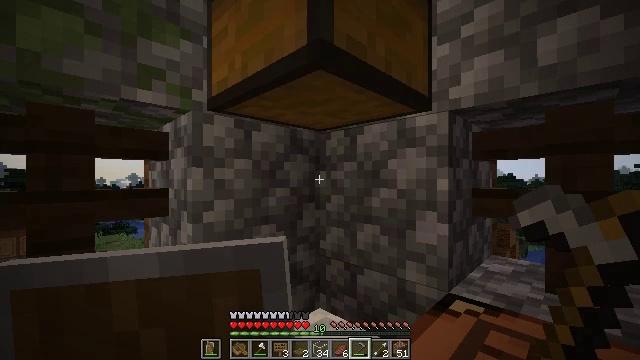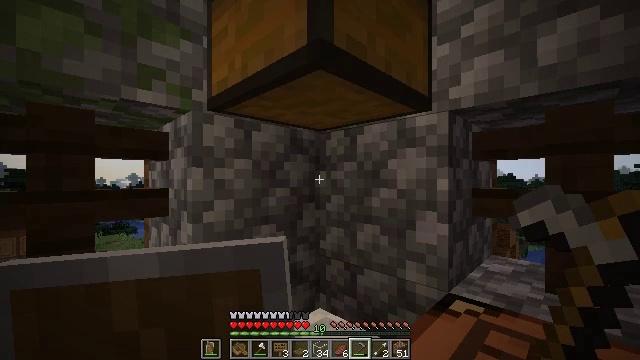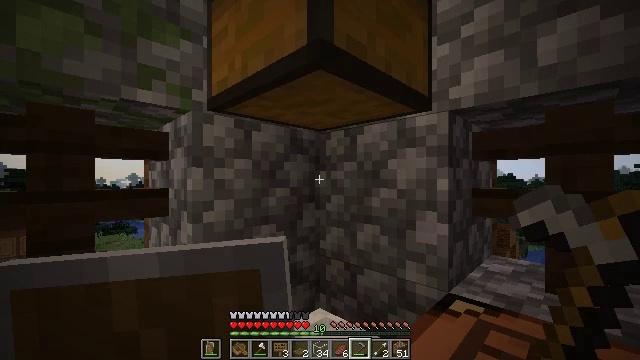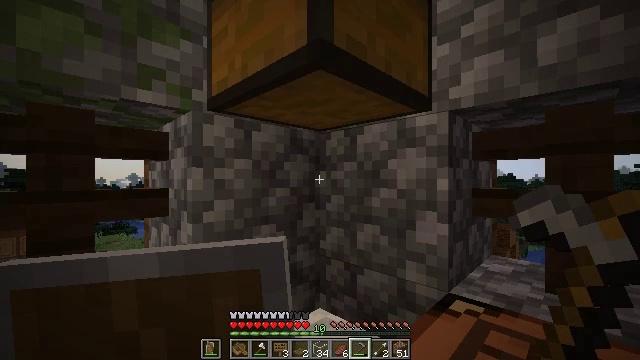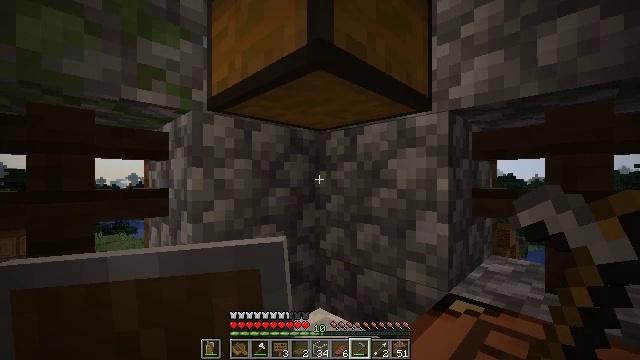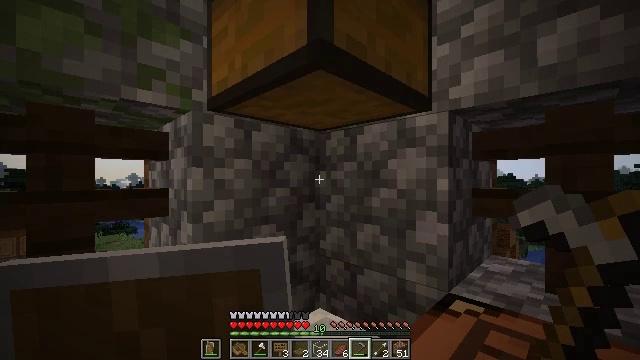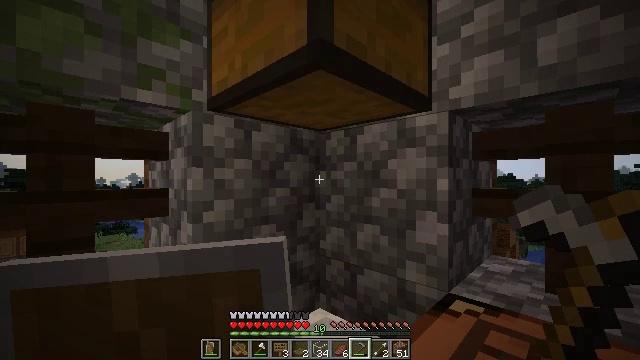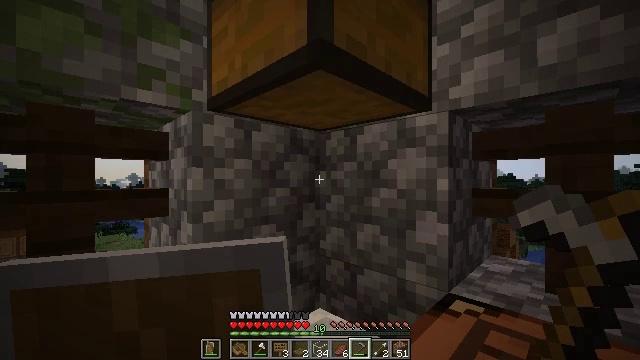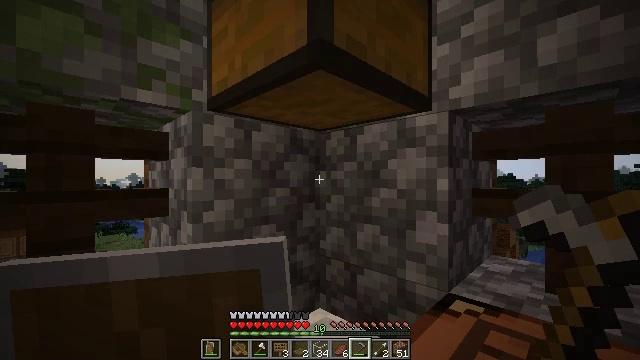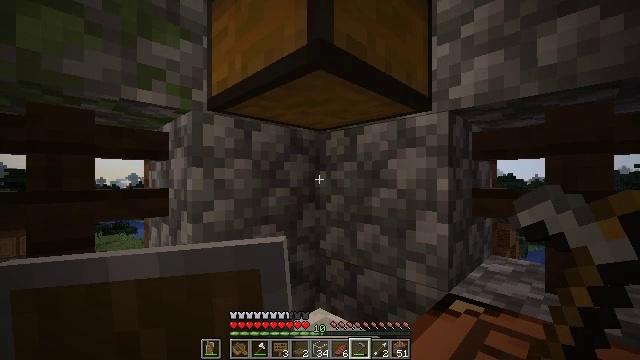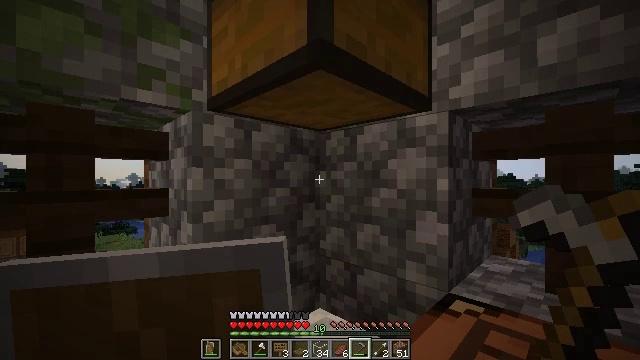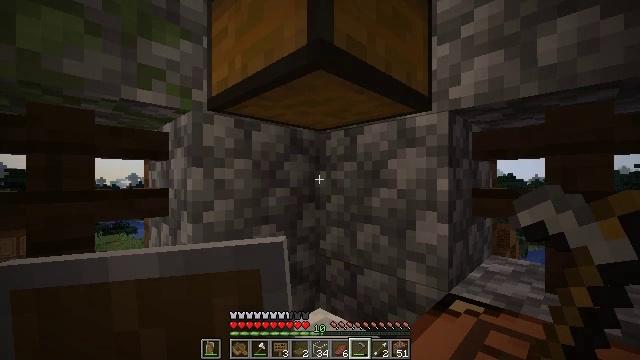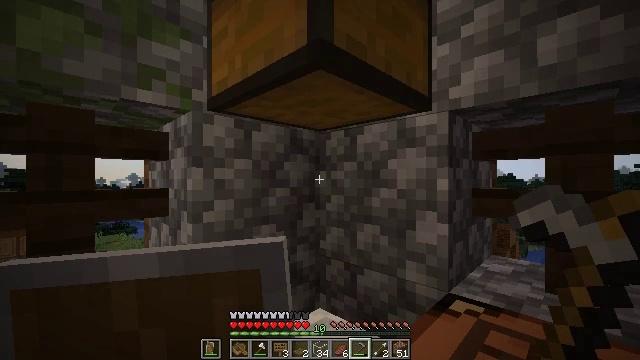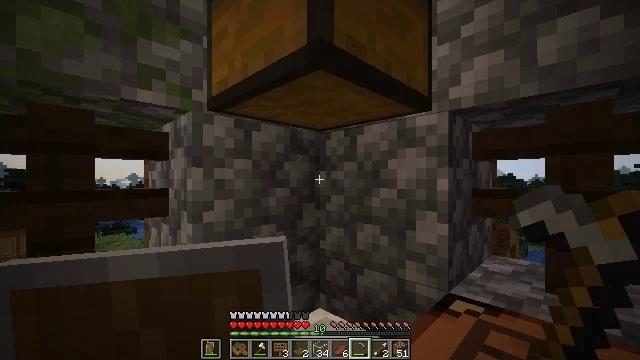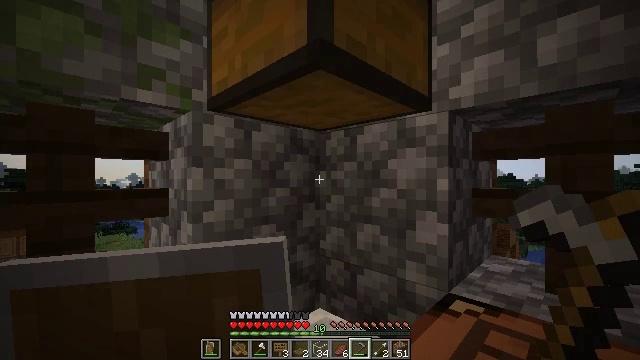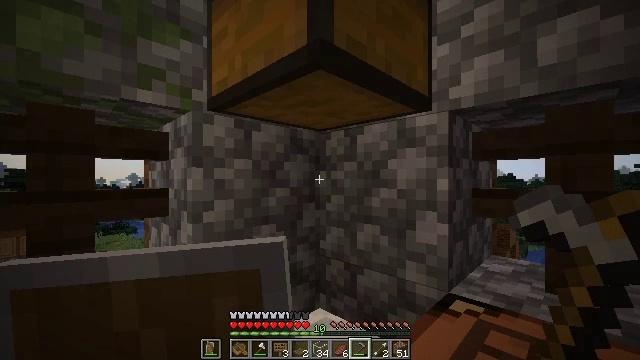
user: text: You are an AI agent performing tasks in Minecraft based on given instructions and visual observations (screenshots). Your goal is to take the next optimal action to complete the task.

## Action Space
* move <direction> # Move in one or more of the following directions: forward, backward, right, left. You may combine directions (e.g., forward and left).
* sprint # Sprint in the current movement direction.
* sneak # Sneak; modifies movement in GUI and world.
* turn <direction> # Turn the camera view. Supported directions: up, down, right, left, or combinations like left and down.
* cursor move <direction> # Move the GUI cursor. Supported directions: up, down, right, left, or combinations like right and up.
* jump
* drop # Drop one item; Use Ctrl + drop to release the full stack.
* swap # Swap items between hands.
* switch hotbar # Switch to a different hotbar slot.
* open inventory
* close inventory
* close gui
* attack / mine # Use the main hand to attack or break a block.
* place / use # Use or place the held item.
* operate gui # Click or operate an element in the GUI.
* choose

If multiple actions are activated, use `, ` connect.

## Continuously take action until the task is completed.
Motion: motion action
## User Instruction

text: Collect dirt by holding left button.
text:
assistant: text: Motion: no_op
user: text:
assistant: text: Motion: no_op
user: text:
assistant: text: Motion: no_op
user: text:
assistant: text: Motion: no_op
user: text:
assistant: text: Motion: no_op
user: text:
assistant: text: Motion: no_op
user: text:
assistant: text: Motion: no_op
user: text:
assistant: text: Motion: no_op
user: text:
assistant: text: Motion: no_op
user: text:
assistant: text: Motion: no_op
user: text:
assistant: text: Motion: no_op
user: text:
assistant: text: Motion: no_op
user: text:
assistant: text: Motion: no_op
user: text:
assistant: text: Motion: no_op
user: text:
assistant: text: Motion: no_op
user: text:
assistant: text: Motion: no_op
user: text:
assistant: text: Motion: no_op
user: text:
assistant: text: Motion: no_op
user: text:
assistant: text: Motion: no_op
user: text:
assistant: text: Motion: no_op
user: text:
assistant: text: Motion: turn left and down
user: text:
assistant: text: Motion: turn left and down
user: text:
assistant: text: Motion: no_op
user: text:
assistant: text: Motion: no_op
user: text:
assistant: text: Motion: no_op
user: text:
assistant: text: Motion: no_op
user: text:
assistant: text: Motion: turn down
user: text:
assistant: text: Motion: turn down
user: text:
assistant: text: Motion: turn right and down
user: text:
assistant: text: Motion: turn right and down